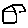
Label: house